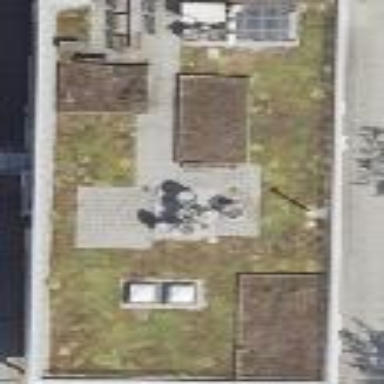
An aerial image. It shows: Building with flat roof covered in grass.